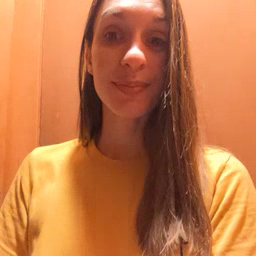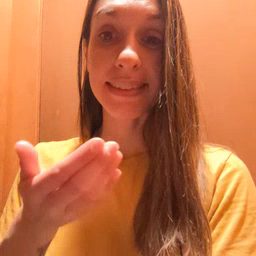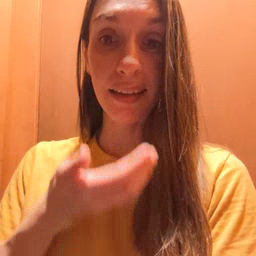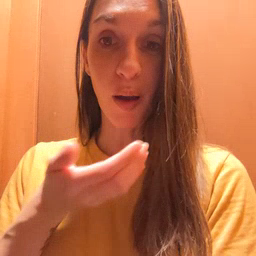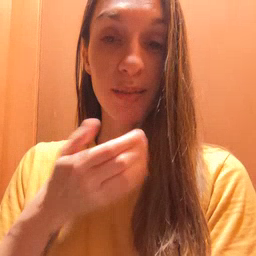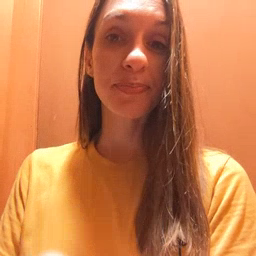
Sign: cereal